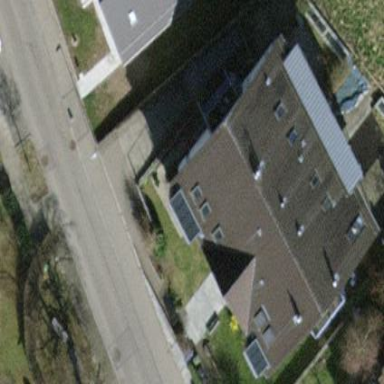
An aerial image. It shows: Pitched roof building.